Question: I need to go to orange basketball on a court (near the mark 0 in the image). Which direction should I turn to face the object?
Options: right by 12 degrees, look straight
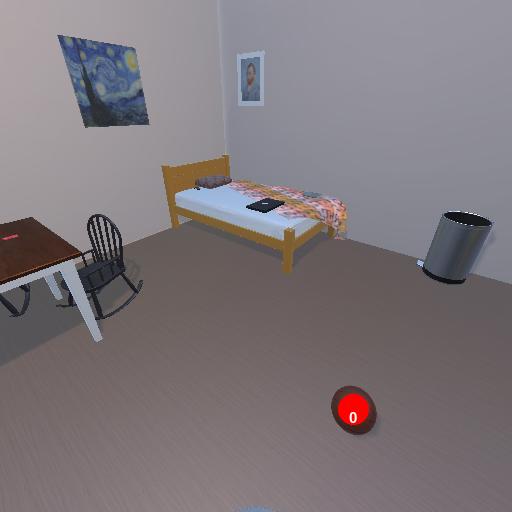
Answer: right by 12 degrees